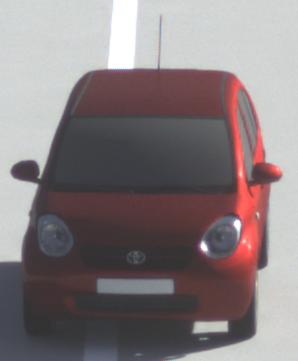
Make: Toyota
Model: Passo
Detailed model: Toyota Passo X Yururi
Model produced from: 2010
Model produced until: 2016
Doors: 5
Color: red
Road condition: dry road
Daytime: morning or afternoon
Contrast: high contrast